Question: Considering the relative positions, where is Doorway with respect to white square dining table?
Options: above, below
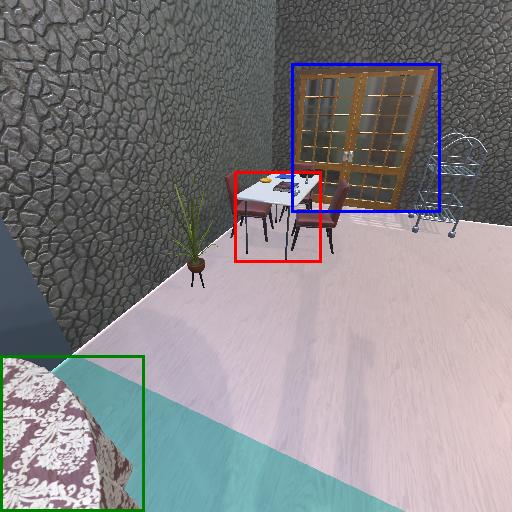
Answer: above